Interaction volume radius: 5 \u00c5
Interaction volume height: 15 \u00c5
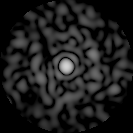
Disorder parameter: 0.8073